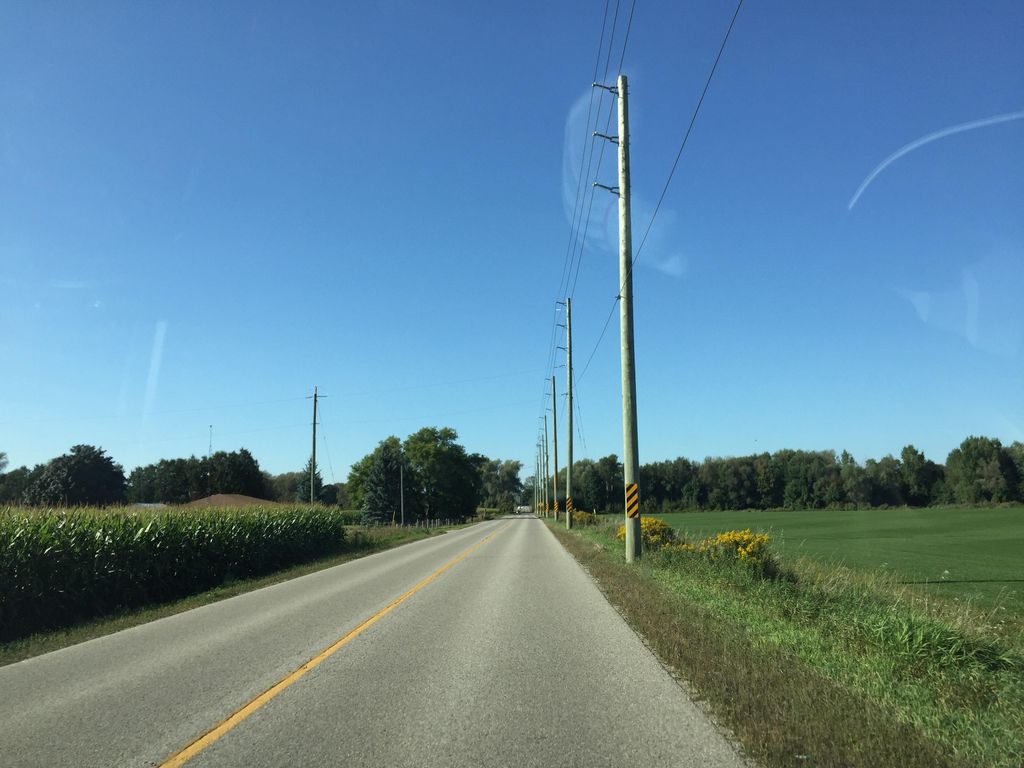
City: kitchener-waterloo